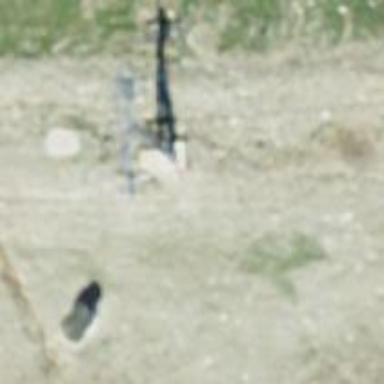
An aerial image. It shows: Pylon used for aerialway.